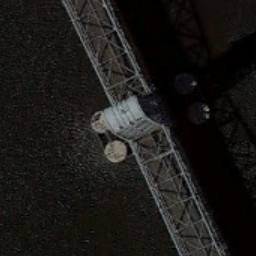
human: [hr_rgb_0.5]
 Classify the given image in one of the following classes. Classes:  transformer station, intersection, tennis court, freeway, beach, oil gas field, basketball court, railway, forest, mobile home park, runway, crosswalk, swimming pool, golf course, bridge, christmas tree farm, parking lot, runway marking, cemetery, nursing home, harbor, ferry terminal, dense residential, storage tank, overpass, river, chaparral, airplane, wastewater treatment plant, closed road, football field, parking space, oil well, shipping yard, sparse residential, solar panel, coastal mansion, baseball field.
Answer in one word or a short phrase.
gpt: bridge